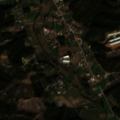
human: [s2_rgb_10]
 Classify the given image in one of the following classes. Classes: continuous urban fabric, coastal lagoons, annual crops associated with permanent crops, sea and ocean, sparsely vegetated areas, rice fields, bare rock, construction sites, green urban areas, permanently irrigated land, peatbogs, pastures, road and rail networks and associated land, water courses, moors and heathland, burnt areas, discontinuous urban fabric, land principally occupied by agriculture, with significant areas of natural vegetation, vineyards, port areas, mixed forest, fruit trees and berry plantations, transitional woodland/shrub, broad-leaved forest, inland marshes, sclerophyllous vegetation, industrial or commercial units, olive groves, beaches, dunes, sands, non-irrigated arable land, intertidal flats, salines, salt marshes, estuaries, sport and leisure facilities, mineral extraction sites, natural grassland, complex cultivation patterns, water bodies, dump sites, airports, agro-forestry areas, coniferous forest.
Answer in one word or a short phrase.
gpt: discontinuous urban fabric, annual crops associated with permanent crops, complex cultivation patterns, broad-leaved forest, transitional woodland/shrub